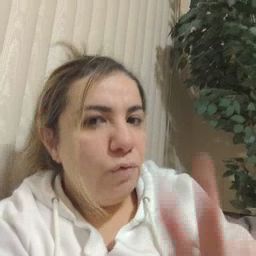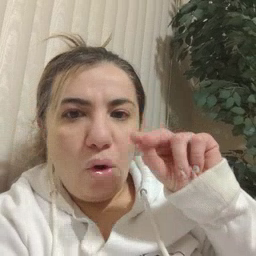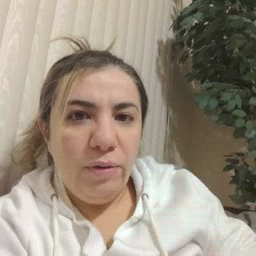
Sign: no